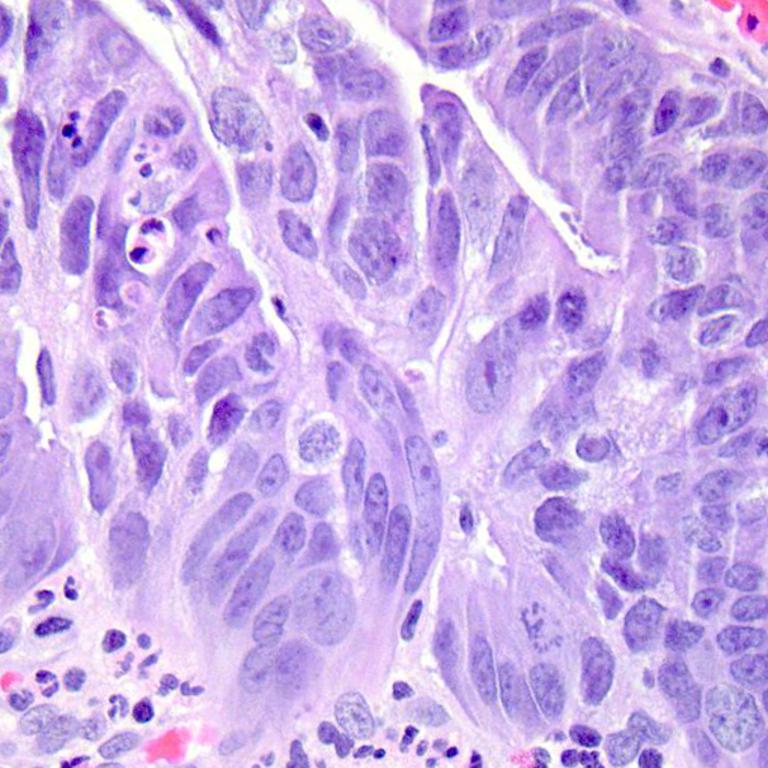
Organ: colon
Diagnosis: adenocarcinomas